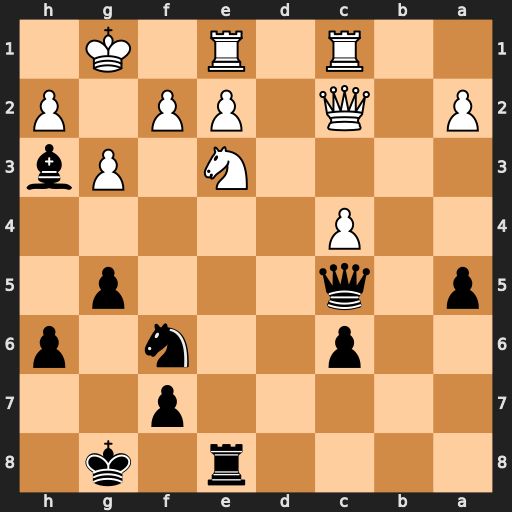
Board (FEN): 4r1k1/5p2/2p2n1p/p1q3p1/2P5/4N1Pb/P1Q1PP1P/2R1R1K1
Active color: b
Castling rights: -
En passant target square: -
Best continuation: Rxe3 fxe3 Qxe3+ Kh1 Qf2